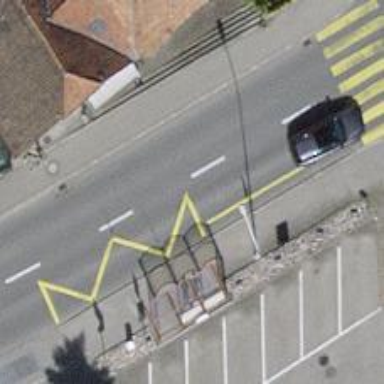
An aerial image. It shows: Bus stop with designated public transport stop position.